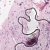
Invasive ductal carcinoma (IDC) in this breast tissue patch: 0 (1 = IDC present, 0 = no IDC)